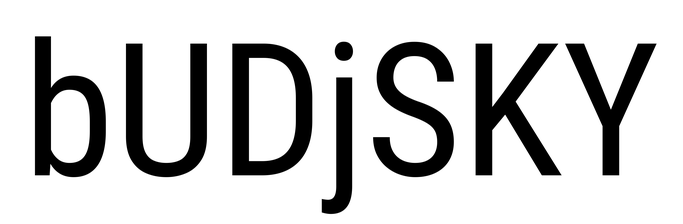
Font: Roboto_Condensed_Regular